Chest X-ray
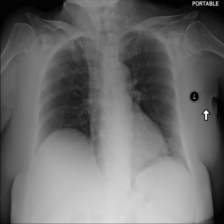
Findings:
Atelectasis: negative
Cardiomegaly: negative
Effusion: negative
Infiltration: negative
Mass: negative
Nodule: negative
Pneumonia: negative
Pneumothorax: negative
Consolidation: negative
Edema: negative
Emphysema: negative
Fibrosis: negative
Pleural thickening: negative
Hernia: negative